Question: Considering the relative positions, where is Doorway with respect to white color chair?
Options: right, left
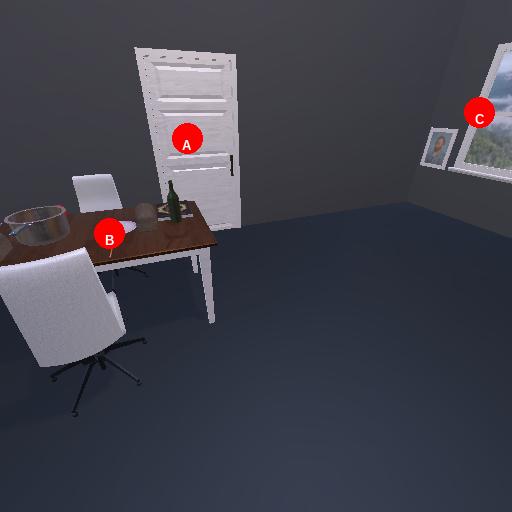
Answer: right